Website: lowes
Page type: receipt
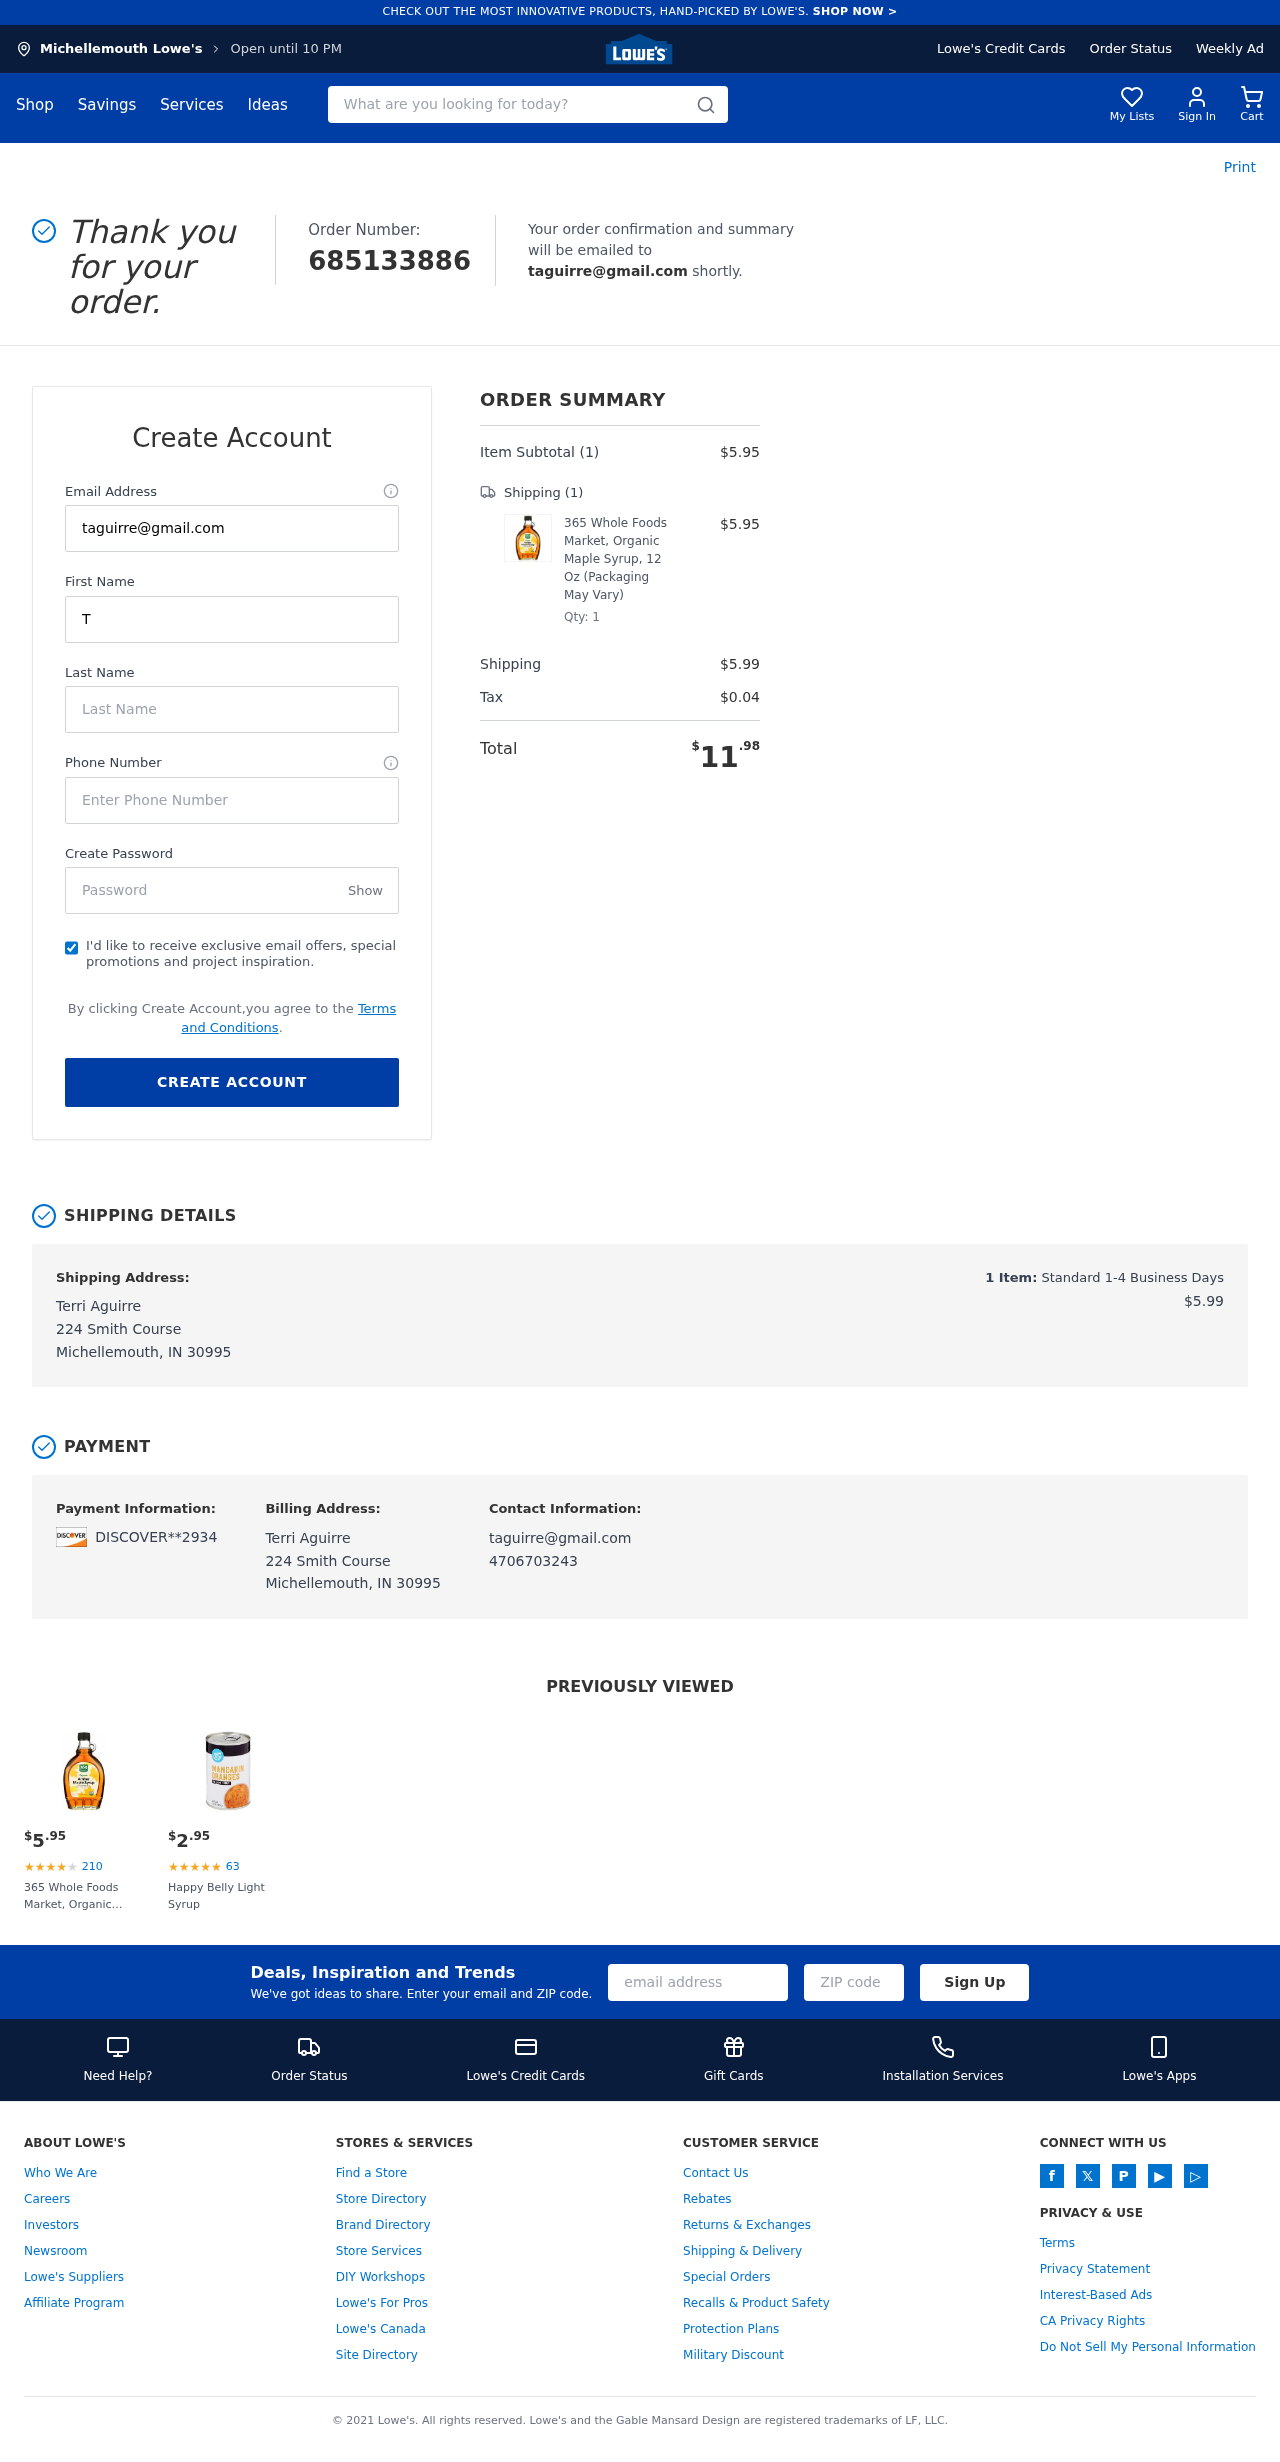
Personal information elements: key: PII_CARD_LAST4
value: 2934
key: PII_CARD_TYPE
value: DISCOVER
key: PII_CITY
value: Michellemouth
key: PII_EMAIL
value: taguirre@gmail.com
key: PII_FULLNAME
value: Terri Aguirre
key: PII_PHONE
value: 4706703243
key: PII_STREET
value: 224 Smith Course
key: PII_FIRSTNAME
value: Terri
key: PII_LASTNAME
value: Aguirre
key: PII_CITY_STATE_ZIP
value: Michellemouth, IN 30995
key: PII_FULLNAME2
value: Terri Aguirre
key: PII_FULLNAME3
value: Terri Aguirre
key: PII_FIRSTNAME2
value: Terri
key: PII_FIRSTNAME3
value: Terri
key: PII_LASTNAME2
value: Aguirre
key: PII_LASTNAME3
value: Aguirre
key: PII_FIRSTNAME_DERIVED
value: Terri
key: PII_LASTNAME_DERIVED
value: Aguirre
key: PII_FULLNAME_DERIVED
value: Terri Aguirre
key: PII_NAME_FULL_DERIVED
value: Terri Aguirre
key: PII_POSTCODE
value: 30995
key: PII_STATE_ABBR
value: IN
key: PII_POSTCODE_FULL
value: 30995
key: PII_CITY_STATE
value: Michellemouth, IN
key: PII_POSTCODE_NUMERIC
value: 30995
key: PII_EMAIL2
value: taguirre@gmail.com
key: PII_EMAIL3
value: taguirre@gmail.com
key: PII_PHONE_LINE
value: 3243
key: PII_PHONE_SUFFIX
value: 3243
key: PII_PHONE2
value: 4706703243
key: PII_PHONE3
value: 4706703243
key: PII_PHONE_NUMERIC
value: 4706703243
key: PII_PHONE_LINE_NUMERIC
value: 3243
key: PII_PHONE_SUFFIX_NUMERIC
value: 3243
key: PII_PHONE2_NUMERIC
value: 4706703243
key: PII_PHONE3_NUMERIC
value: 4706703243
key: PII_PHONE_DIGITS
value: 4706703243
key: PII_PHONE_LAST4
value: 3243
Product elements: key: PRODUCT1_NAME
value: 365 Whole Foods Market, Organic Maple Syrup, 12 Oz (Packaging May Vary)
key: PRODUCT1_PRICE
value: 5.95
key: PRODUCT1_QUANTITY
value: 1
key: PRODUCT2_NAME
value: Happy Belly Light Syrup
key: PRODUCT2_NUM_RATINGS
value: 63
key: PRODUCT2_PRICE
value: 2.95
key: PRODUCT1_PRICE2
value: $5.95
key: PRODUCT1_RATING2
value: ★
★
★
★
★
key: PRODUCT1_NUM_RATINGS2
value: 210
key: PRODUCT1_NAME2
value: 365 Whole Foods Market, Organic Maple Syrup, 12 Oz (Packaging May Vary)
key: PRODUCT2_RATING
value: ★
★
★
★
★
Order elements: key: ORDER_ID
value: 685133886
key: ORDER_NUM_ITEMS
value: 1
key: ORDER_SUBTOTAL
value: $5.95
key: ORDER_NUM_ITEMS2
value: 1
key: ORDER_SHIPPING_COST
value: $5.99
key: ORDER_TAX
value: $0.04
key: ORDER_TOTAL
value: $11.98
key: ORDER_NUM_ITEMS3
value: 1
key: ORDER_SHIPPING_COST2
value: $5.99
Search elements: key: HEADER_SEARCH
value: What are you looking for today?